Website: home-depot
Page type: delivery-shipping
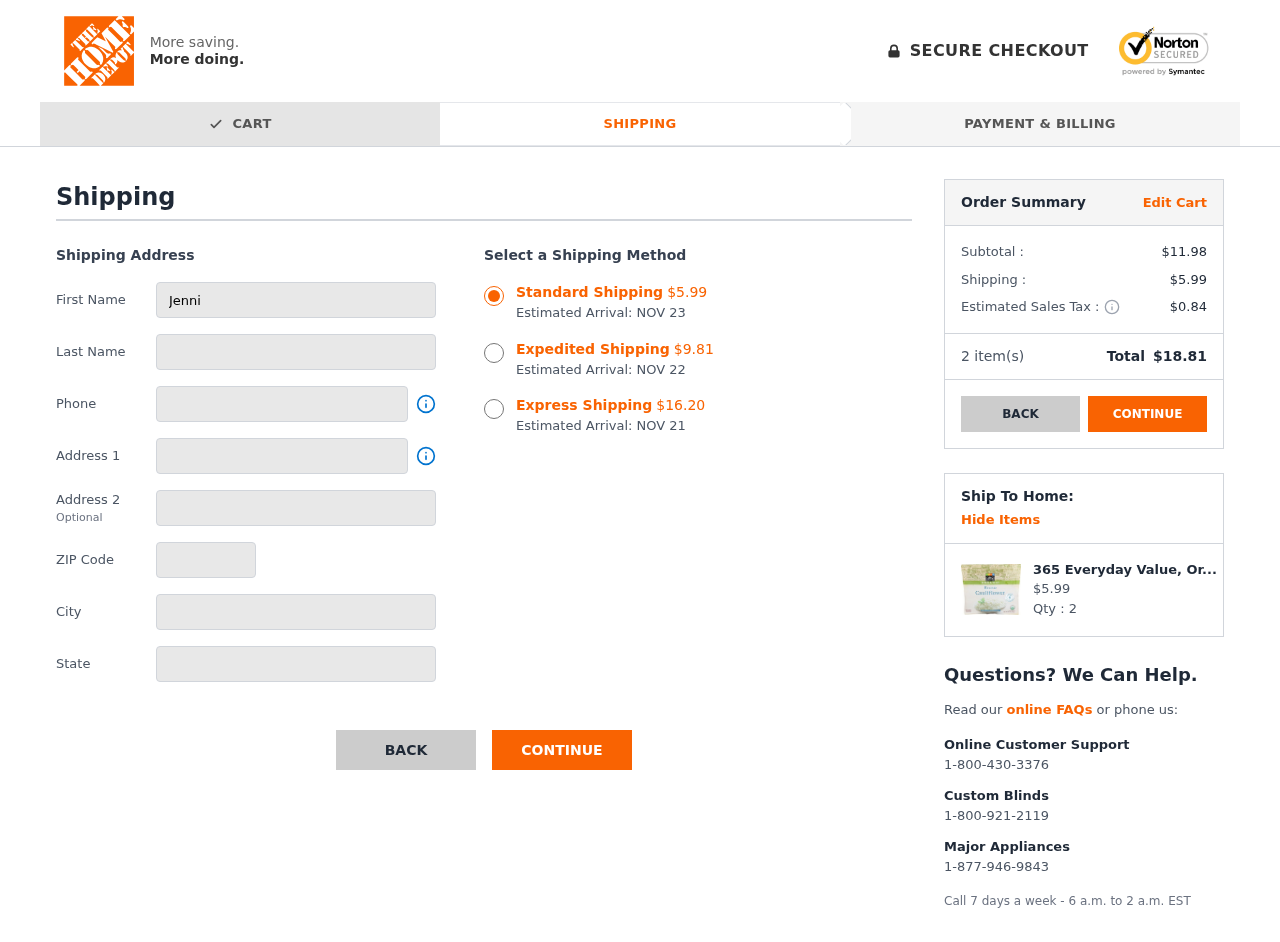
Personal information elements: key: PII_CITY
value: Michaelville
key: PII_FIRSTNAME
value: Jennifer
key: PII_LASTNAME
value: Holmes
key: PII_PHONE
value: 6323946761
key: PII_POSTCODE
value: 56437
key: PII_STATE
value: Hawaii
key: PII_STREET
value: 48484 Amber Plaza
Product elements: key: PRODUCT1_NAME
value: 365 Everyday Value, Organic Riced Cauliflower, 12 oz (Frozen)
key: PRODUCT1_PRICE
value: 5.99
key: PRODUCT1_QUANTITY
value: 2
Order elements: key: ORDER_SHIPPING_COST_STANDARD
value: $5.99
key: ORDER_DELIVERY_DATE
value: NOV 23
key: ORDER_SHIPPING_COST_EXPEDITED
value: $9.81
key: ORDER_DELIVERY_DATE_EXPEDITED
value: NOV 22
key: ORDER_SHIPPING_COST_EXPRESS
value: $16.20
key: ORDER_DELIVERY_DATE_EXPRESS
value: NOV 21
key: ORDER_SUBTOTAL
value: $11.98
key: ORDER_SHIPPING_COST
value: $5.99
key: ORDER_TAX
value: $0.84
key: ORDER_NUM_ITEMS
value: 2
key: ORDER_TOTAL
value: $18.81